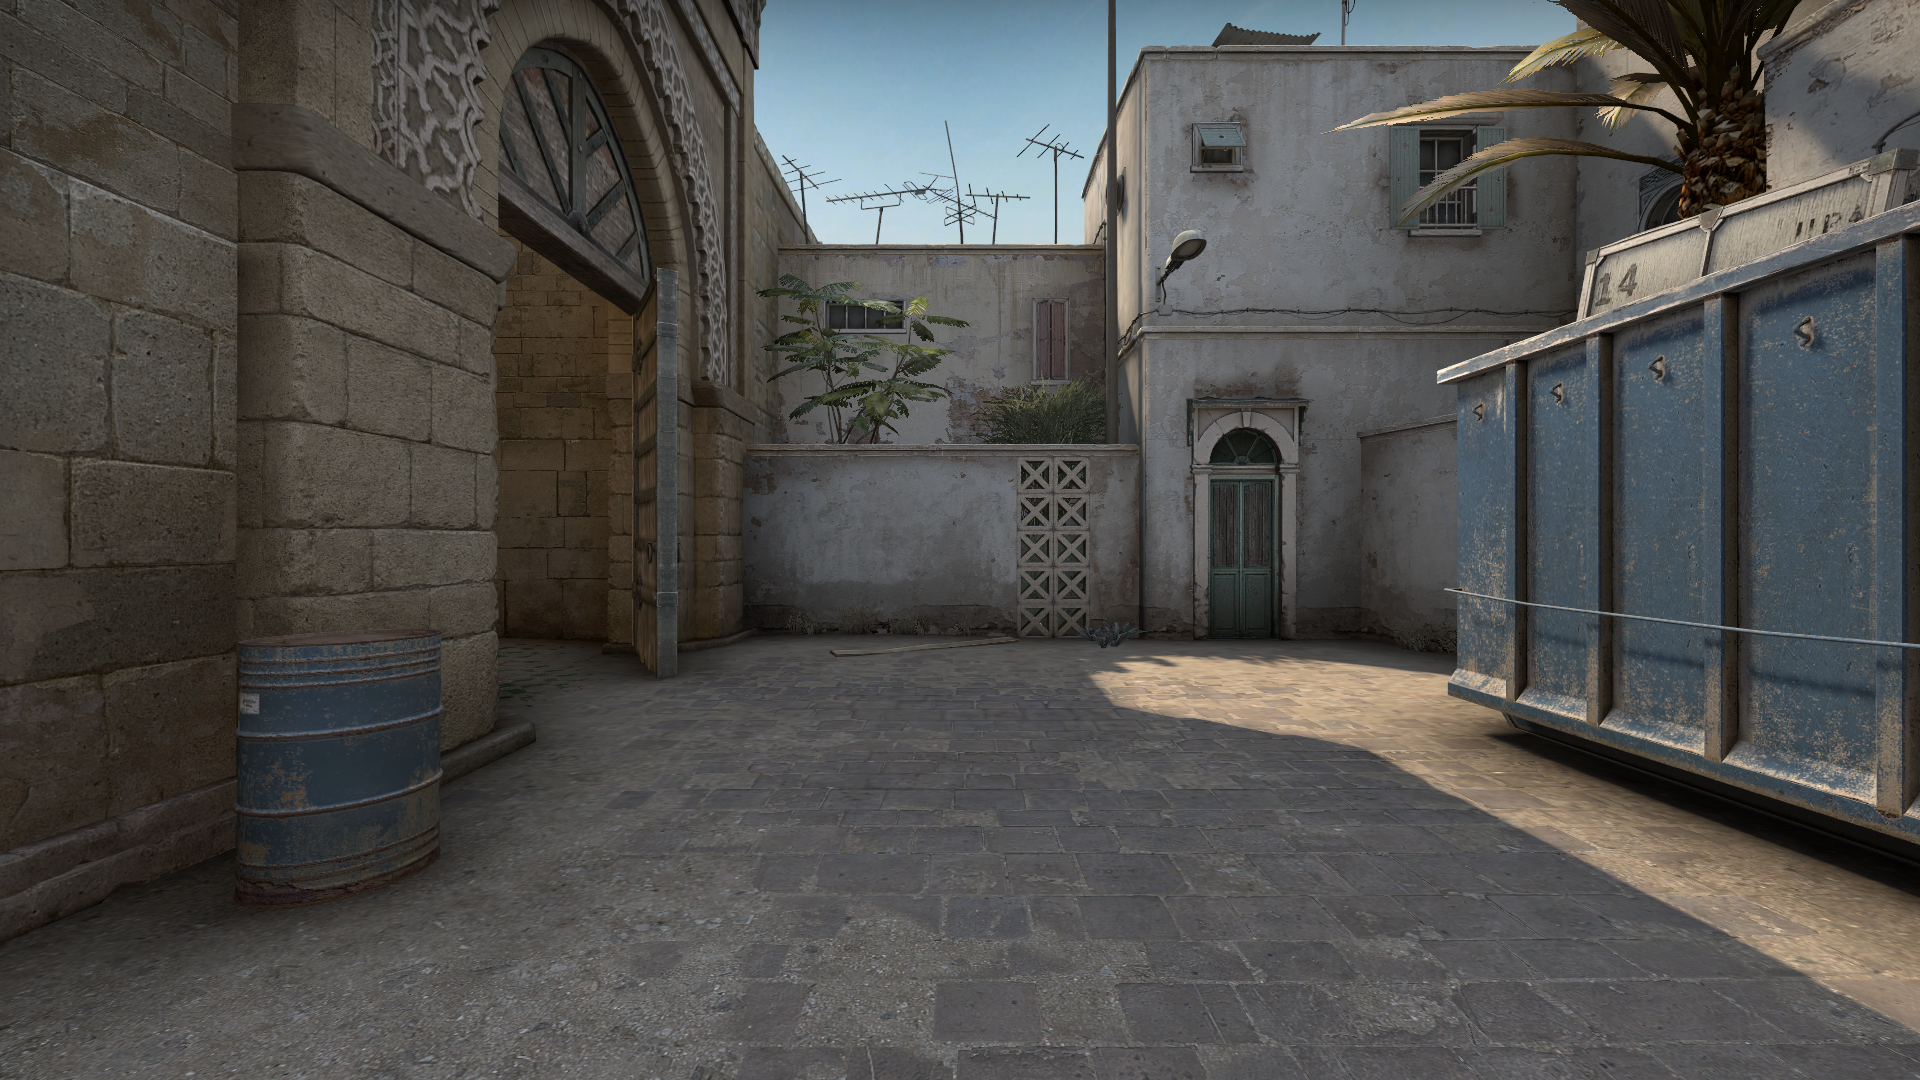
Map: de_dust2